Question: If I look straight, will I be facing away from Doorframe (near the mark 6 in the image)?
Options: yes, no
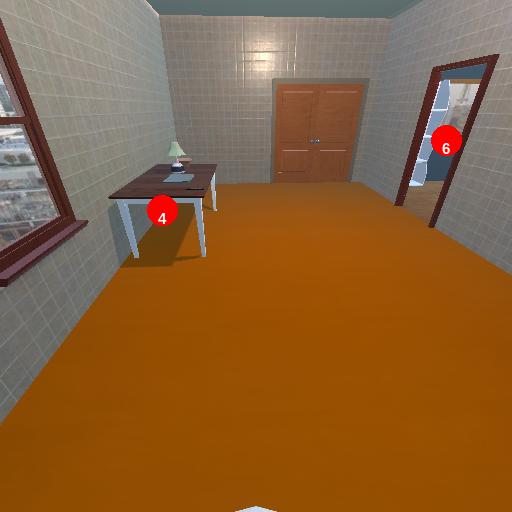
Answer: yes